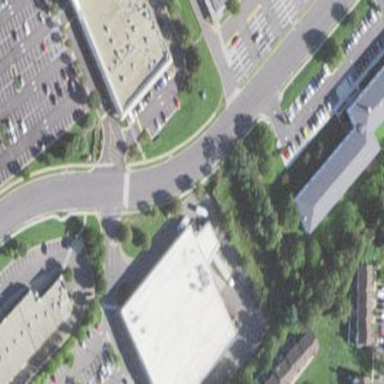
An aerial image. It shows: Supermarket located in building.